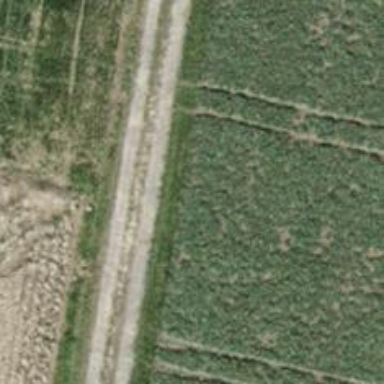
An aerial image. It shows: Compacted track road with grade3 tracktype.